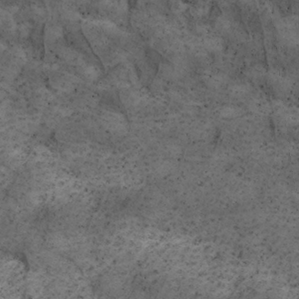
Label: non_frost